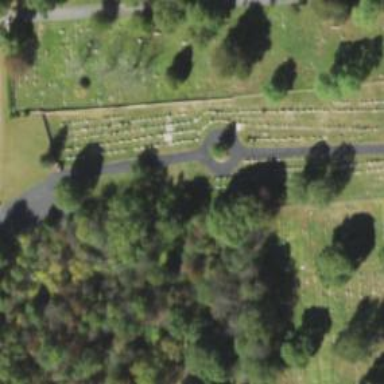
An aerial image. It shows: Cemetery.